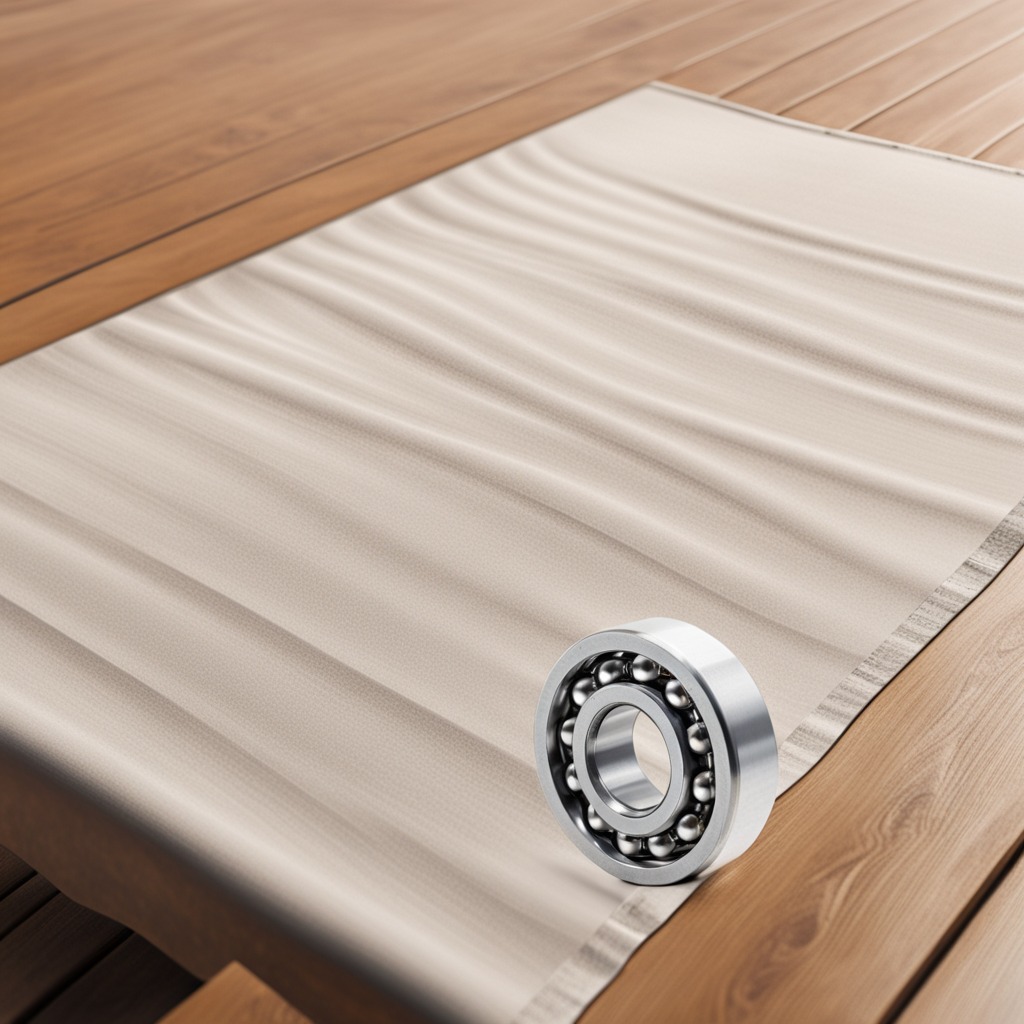
A metal ball bearing lies on the wooden table.